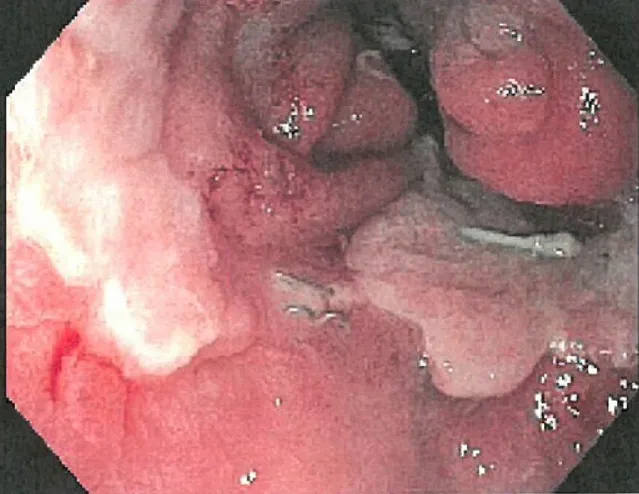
Patient 1. After final stent removal the anastomosis was intact and open.
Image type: endoscopy (gi_endoscopy)